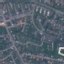
Land use / land cover: Residential